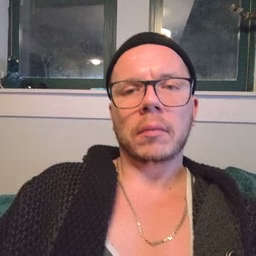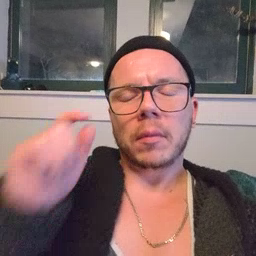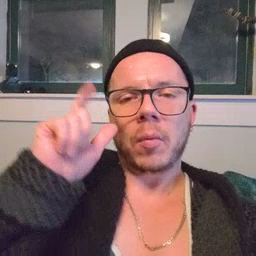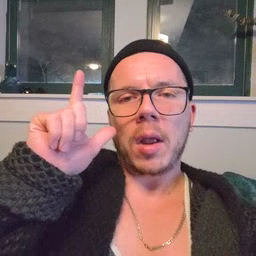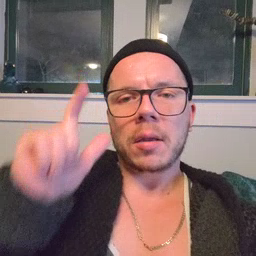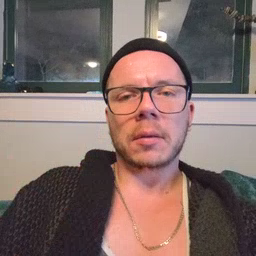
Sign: awake